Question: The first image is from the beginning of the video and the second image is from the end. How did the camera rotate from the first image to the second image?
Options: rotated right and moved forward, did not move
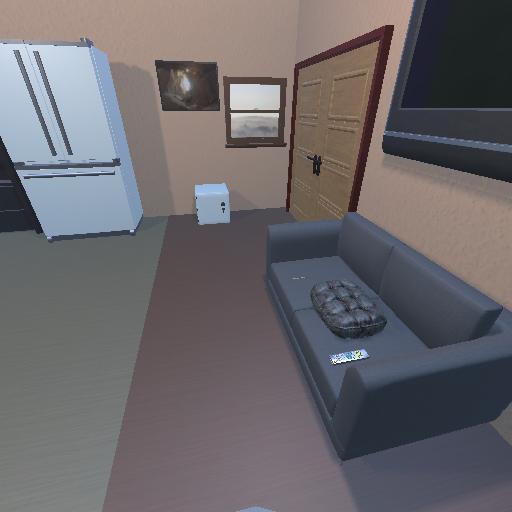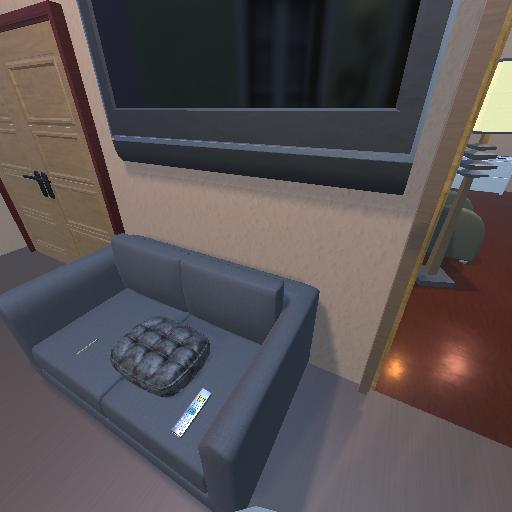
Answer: rotated right and moved forward